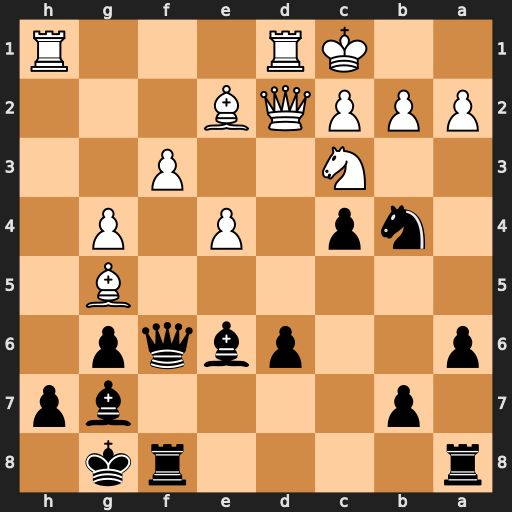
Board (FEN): r4rk1/1p4bp/p2pbqp1/6B1/1np1P1P1/2N2P2/PPPQB3/2KR3R
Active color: b
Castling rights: -
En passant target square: -
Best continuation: Nxa2+ Kb1 Nxc3+ bxc3 Qe5